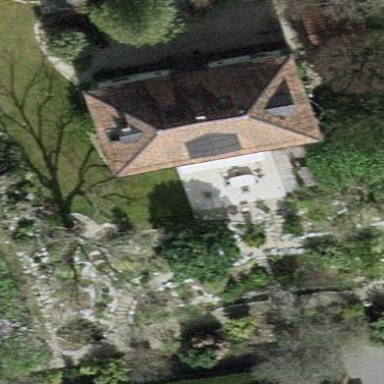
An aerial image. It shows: Garden enclosed by fence.